Field crop: tomato
Growth stage: 2
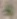
Species: solanum